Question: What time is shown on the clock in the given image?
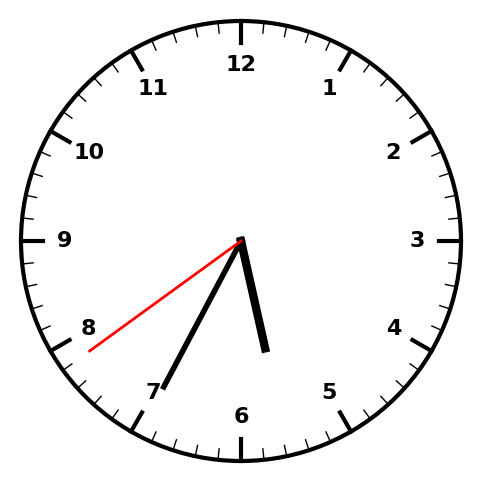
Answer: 05:34:39